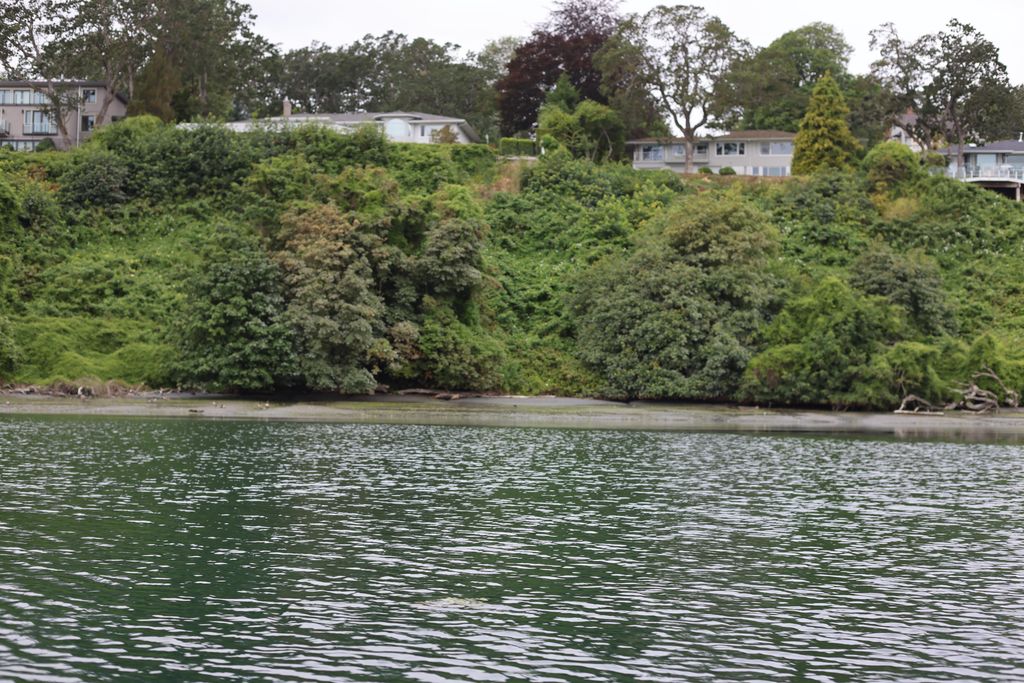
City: victoria